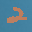
Label: 2